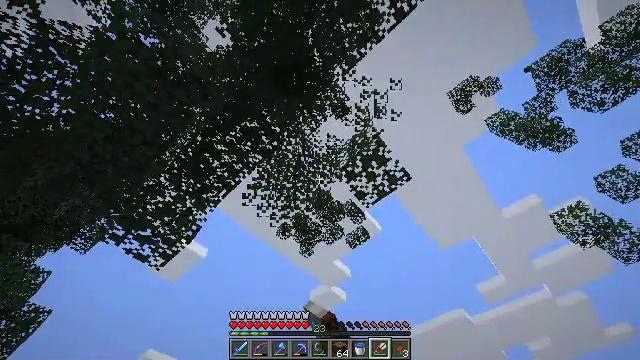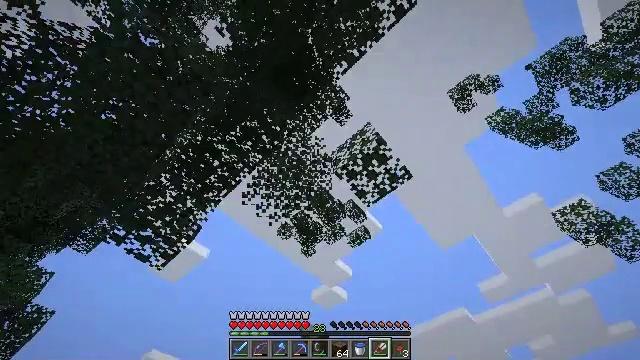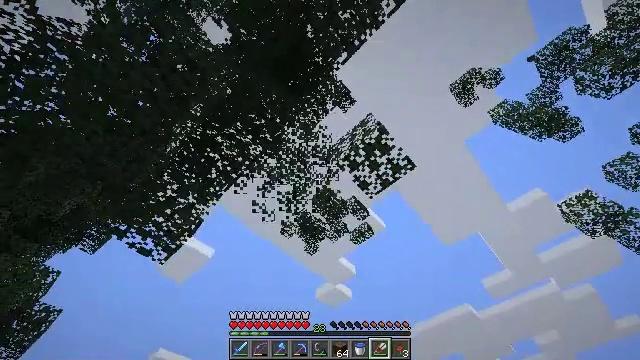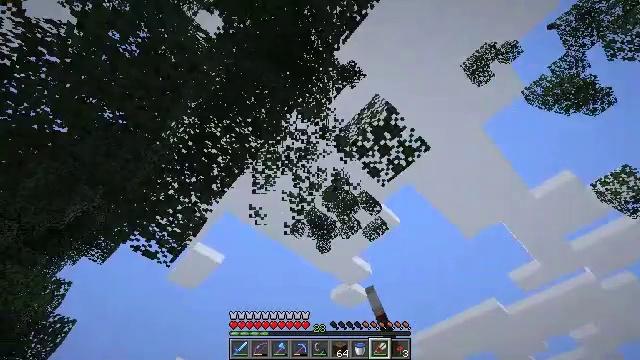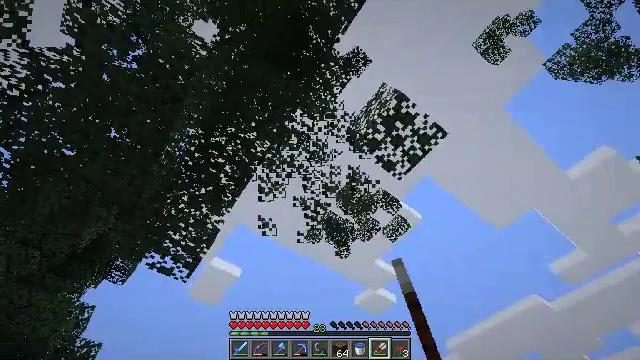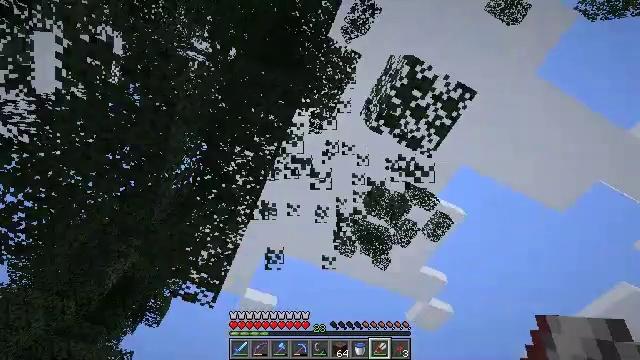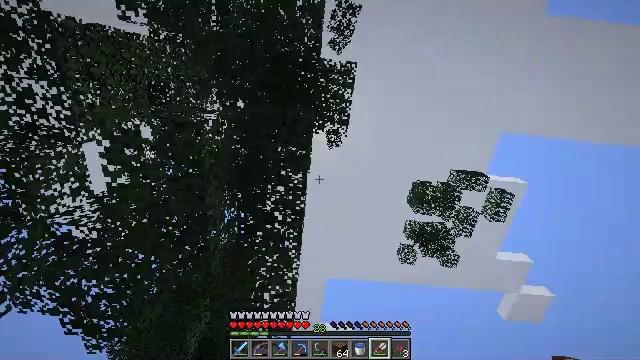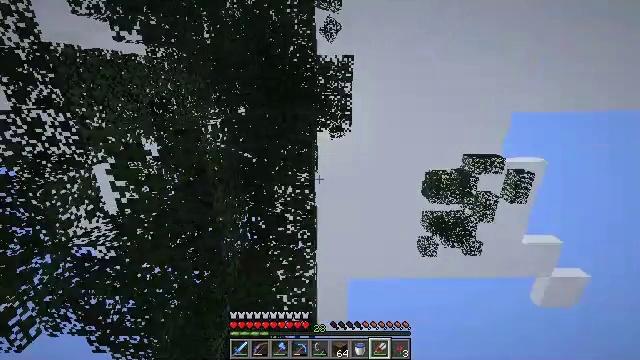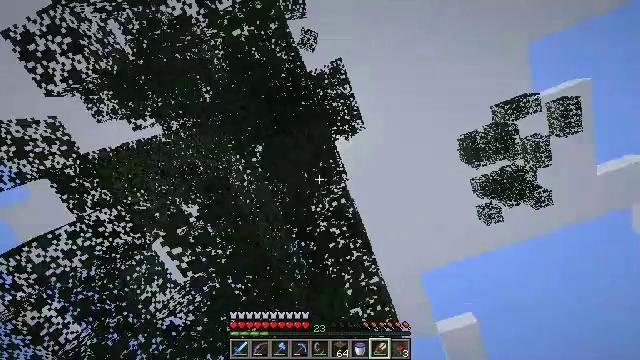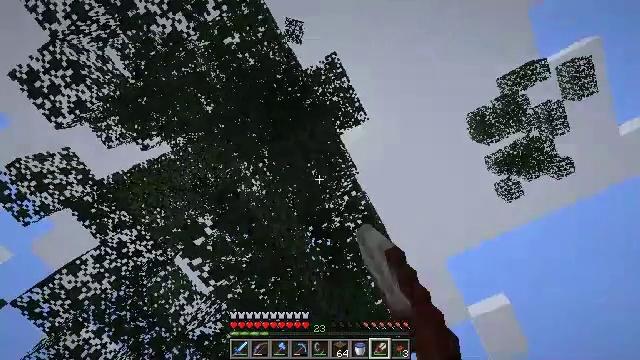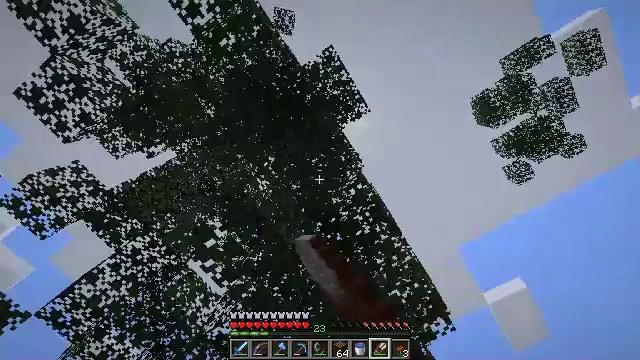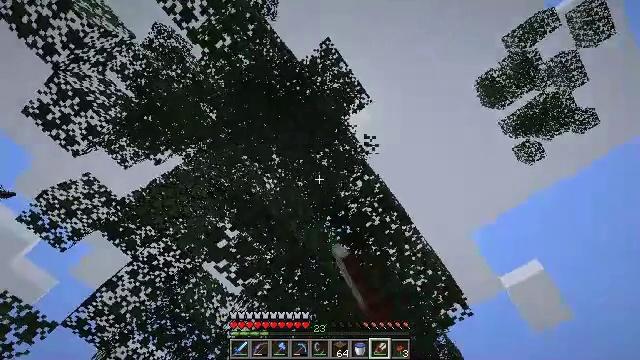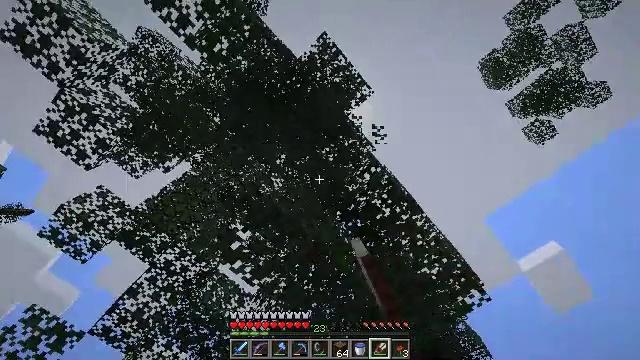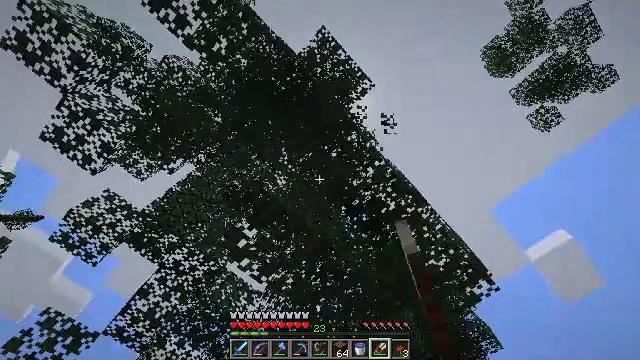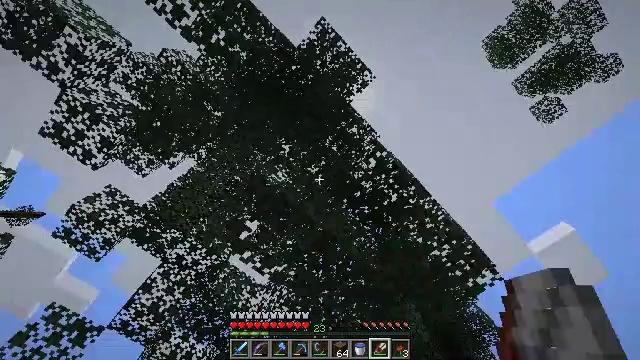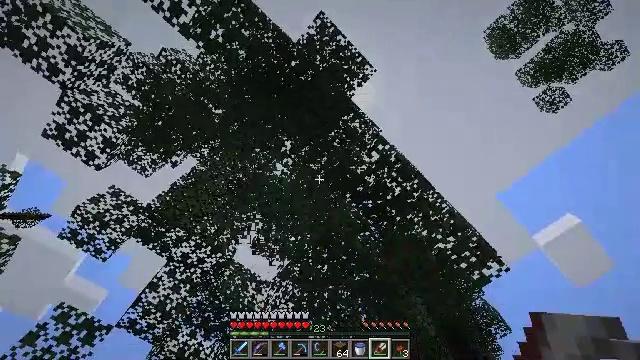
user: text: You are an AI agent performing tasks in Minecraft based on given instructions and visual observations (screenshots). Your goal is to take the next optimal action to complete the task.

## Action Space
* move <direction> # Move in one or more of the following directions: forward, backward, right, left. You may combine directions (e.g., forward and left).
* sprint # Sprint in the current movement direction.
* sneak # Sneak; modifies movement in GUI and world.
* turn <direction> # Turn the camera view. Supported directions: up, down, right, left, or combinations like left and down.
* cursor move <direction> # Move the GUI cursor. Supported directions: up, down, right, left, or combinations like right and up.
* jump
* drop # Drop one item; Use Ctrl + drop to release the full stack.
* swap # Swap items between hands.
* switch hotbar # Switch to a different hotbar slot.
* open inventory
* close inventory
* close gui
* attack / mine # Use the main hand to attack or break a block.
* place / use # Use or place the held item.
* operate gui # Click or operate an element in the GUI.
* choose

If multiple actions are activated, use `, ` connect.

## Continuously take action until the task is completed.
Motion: motion action
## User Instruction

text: Break the spruce leaves to clear the area.
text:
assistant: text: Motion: attack / mine
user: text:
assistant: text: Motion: turn left, attack / mine
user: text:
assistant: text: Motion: move forward, turn left, attack / mine
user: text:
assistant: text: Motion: move forward, turn left, attack / mine
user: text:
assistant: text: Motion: move forward, turn left and up, attack / mine
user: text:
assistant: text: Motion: turn left and up, attack / mine
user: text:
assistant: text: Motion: turn left, attack / mine
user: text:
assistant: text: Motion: turn left and up, attack / mine
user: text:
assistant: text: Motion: turn left, attack / mine
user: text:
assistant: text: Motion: turn left, attack / mine
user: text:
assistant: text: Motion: turn left and down, attack / mine
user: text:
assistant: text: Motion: turn left, attack / mine
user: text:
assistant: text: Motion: turn left, attack / mine
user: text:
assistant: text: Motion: move forward, attack / mine
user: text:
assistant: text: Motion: move forward, turn left, attack / mine
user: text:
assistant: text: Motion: move forward, turn left, attack / mine
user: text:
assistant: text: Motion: turn left, attack / mine
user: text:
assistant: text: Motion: turn left, attack / mine
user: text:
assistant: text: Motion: turn left, attack / mine
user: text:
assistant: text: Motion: move forward, attack / mine
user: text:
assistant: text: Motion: move forward, turn right, attack / mine
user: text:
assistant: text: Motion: move forward, turn right, attack / mine
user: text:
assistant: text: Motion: move forward, turn right, attack / mine
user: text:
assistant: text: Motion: turn right, attack / mine
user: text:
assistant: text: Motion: turn right, attack / mine
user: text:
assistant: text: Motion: turn right, attack / mine
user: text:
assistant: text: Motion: move forward, turn right, attack / mine
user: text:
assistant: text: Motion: move forward, attack / mine
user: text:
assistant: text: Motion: move forward, attack / mine
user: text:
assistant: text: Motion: move forward, attack / mine